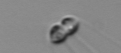
Label: Chaetoceros